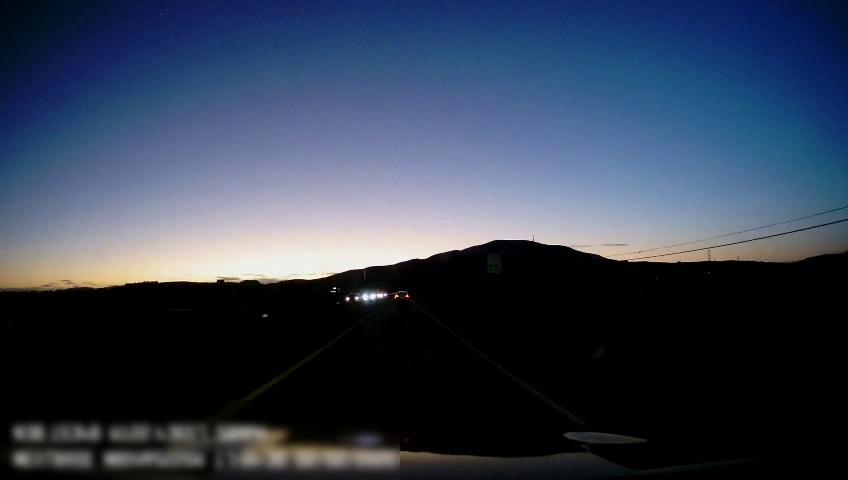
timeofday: Dusk/Dawn/Twilight
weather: Other
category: Drivable Space
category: Vehicles | Car
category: Vehicles | Car
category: Lanes | Current Lane
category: Lanes | Current Lane
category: Traffic | Signs